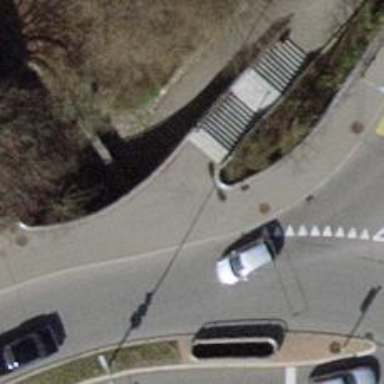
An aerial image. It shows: Sidewalk bridge over footway.